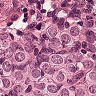
Metastatic tissue present: yes